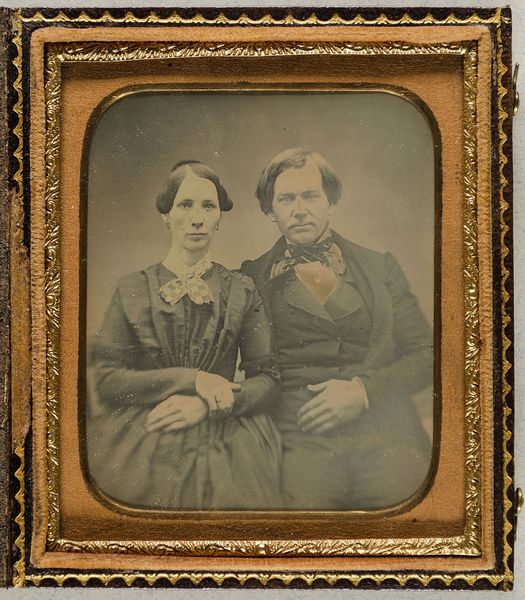
Titel: Ehepaar
Standort: Hamburg
Institution: Museum für Kunst und Gewerbe Hamburg
Schlagwörter: mann, frau, gesten, figur, paar, mimik, foto, fotografie, photographie, posen, doppelbildnis, doppelportrait, photo, ehe, etui, lichtbild, daguerreotypie, bildwerke, angewandte und bildende kunst, hessische systematik, porträtfotografie, porträtphotographie, doppelporträt, verheiratetes paar, matrimonium, ehestand